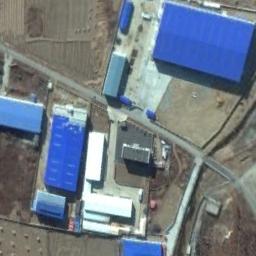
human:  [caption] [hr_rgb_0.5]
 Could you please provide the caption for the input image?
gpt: Only a few buildings in industrial areas have red roofs .

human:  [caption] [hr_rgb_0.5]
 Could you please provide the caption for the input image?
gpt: There are factories and roads in an industrial area and there are many free lots .

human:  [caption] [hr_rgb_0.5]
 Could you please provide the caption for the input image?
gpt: Numerous houses of different shapes are in the industrial area .

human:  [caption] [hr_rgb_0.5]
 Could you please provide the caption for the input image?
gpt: The industrial area has some blue workshops and white workshops on the open area and some roads go through the industrial area .

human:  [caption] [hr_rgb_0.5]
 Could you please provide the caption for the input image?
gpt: There are some blue buildings and white buildings on the industrial area .